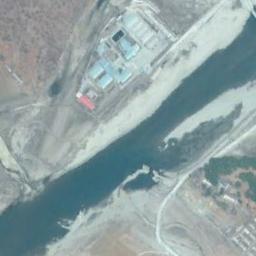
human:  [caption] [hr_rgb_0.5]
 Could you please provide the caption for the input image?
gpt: A curved turquoise river with white sand on the banks and houses and other buildings on both sides .

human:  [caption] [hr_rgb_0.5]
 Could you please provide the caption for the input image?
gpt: The river goes through bare land and houses .

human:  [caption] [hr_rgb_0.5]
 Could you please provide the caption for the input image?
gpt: The deep blue river with a white floodplain has some buildings on one side .

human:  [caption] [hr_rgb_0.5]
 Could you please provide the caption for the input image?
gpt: There are several buildings of different shapes beside the river .

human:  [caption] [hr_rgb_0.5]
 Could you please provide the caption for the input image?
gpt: There are white sand and bare land around the river .